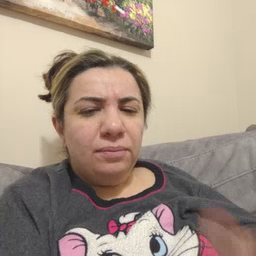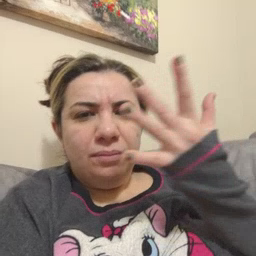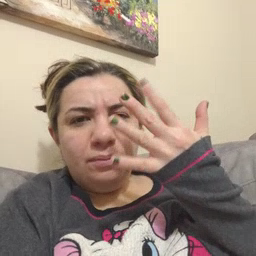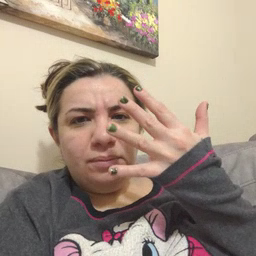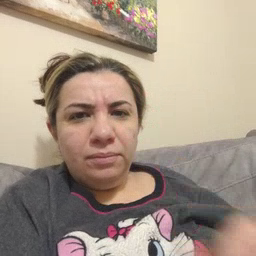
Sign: finger